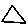
Label: triangle